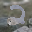
Label: 2